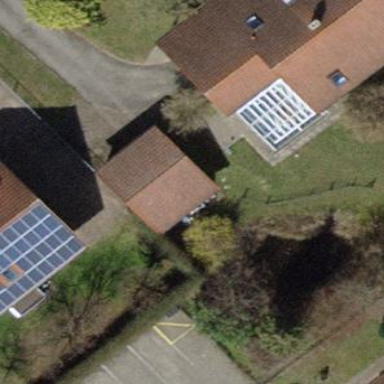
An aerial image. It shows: Garage.